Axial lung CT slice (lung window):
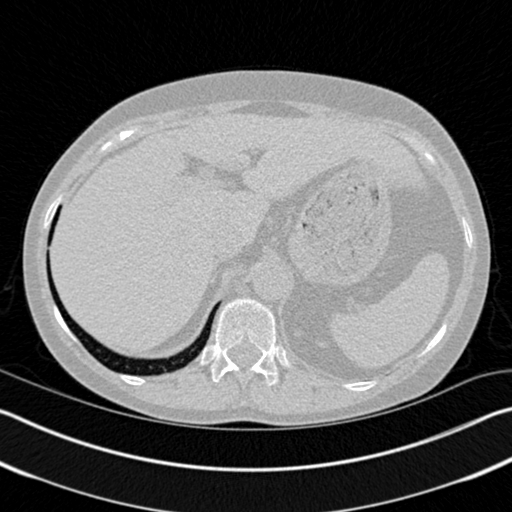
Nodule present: no